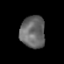
Tissue: prostate
Cell type: T cells
Senescence score: 0.3473
Nuclear area (px): 777
Mean DAPI intensity: 104.382